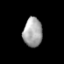
Tissue: prostate
Cell type: T cells
Senescence score: 0.2604
Nuclear area (px): 543
Mean DAPI intensity: 164.604